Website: apple
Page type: billing-address
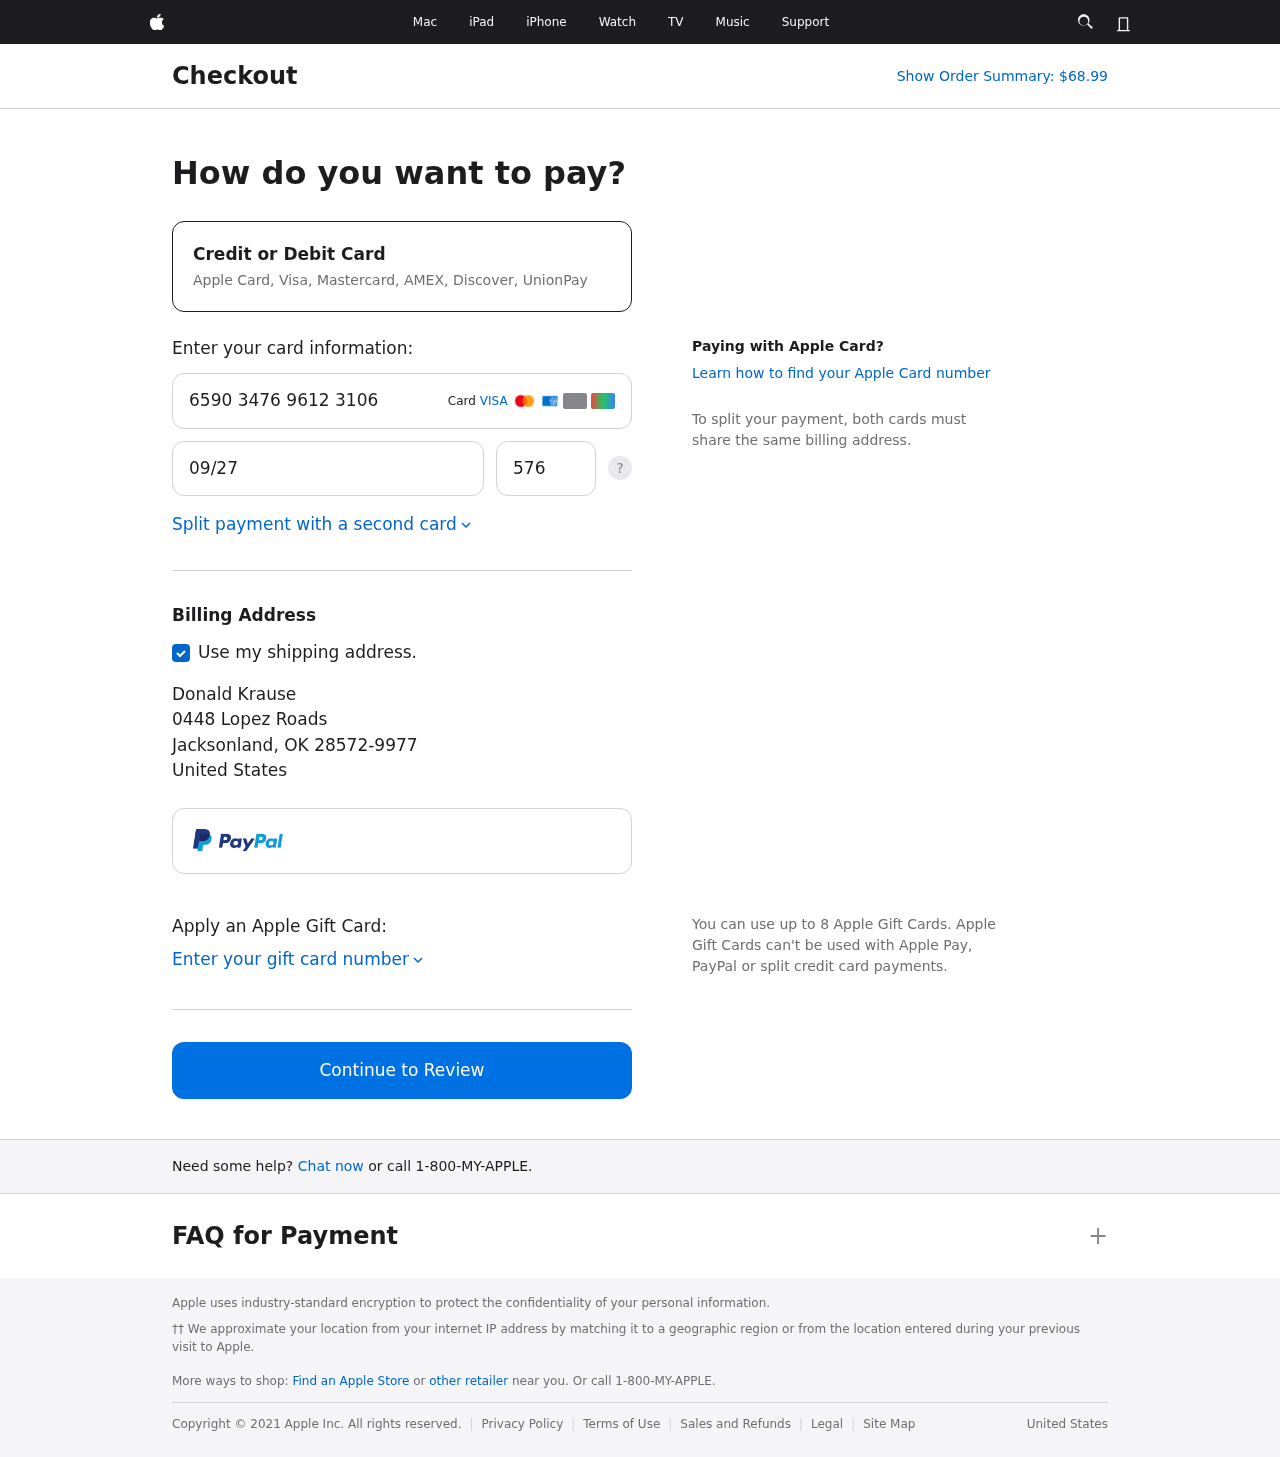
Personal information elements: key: PII_CARD_CVV
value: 576
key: PII_CARD_EXPIRY
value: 09/27
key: PII_CARD_NUMBER
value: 6590 3476 9612 3106
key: PII_CITY
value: Jacksonland
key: PII_COUNTRY
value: United States
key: PII_FULLNAME
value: Donald Krause
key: PII_POSTCODE_FULL
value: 28572-9977
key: PII_STATE_ABBR
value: OK
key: PII_STREET
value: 0448 Lopez Roads
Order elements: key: ORDER_TOTAL
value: Show Order Summary: $68.99